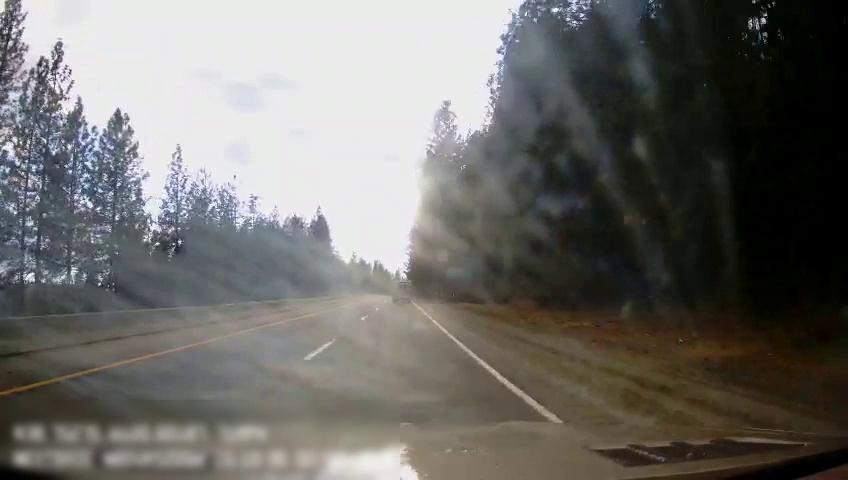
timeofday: Day
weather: Cloudy
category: Drivable Space
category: Drivable Space
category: Vehicles | Van
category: Lanes | Current Lane
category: Lanes | Alternate Lane
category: Lanes | Alternate Lane
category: Traffic | Signs